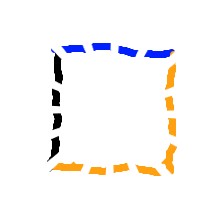
Shape: square